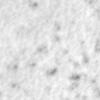
Label: no_change